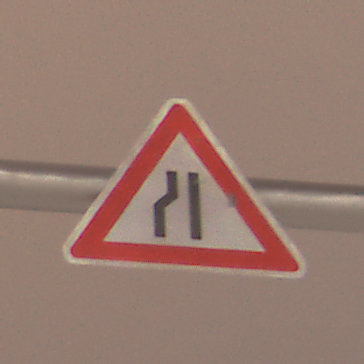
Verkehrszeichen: EinseitigVerengteFahrbahnLinks
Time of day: Night
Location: Outdoor (Urban)
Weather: Overcast
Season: Winter
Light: Artificial